Question: I was developing on mac and i had no problems with path to QRC, after switching to windows, links to image stopped working. But however qss files can be referenced and are working!
1) I've created a new Ressource File from Scratch
2) I've Rebuild the Project
3) I've used the path delivered by qt:

4) Full Path is working:
'''
QVariant(QIcon(QPixmap("V:/070_RnD/AssetBrowser_02/images/checkbox.png")));
'''
5) QRC-Path isn't
'''
QVariant(QIcon(QPixmap(":/myresources/images/checkbox.png")));
'''
What can i test more? Ass i said, when i copy the ressource path from default.qss it is recognized, but images not.
QRC-Code:
'''
<RCC>
<qresource prefix="/myresources">
<file>images/scrollHandle.png</file>
<file>images/upArrow.png</file>
<file>images/downArrow.png</file>
<file>images/folder-icon.png</file>
<file>images/branch-closed.png</file>
<file>images/branch-open.png</file>
<file>images/checkbox.png</file>
<file>qss/default.qss</file>
</qresource>
</RCC>
'''
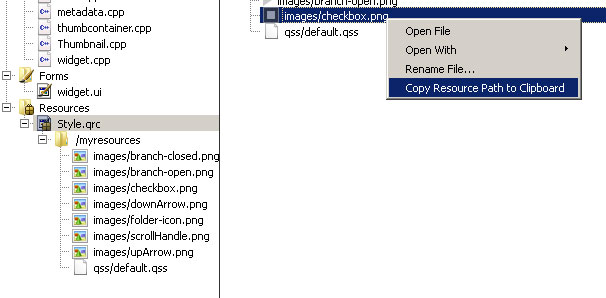
Answer: Resource paths you have used looks compatible with your qrc file. So may be Qt resource compiler may have missed your qrc file.
Check whether your qrc file is included in the .pro file like below.
'''
RESOURCES += Style.qrc
'''
If it is correctly included in the .pro file, then try 'Build->Run QMake' and then 'Build->Rebuild project'. This will re-generate the makefile and rebuild the project.